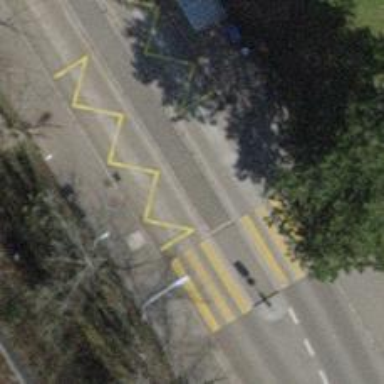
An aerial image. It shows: Public transport stop position.